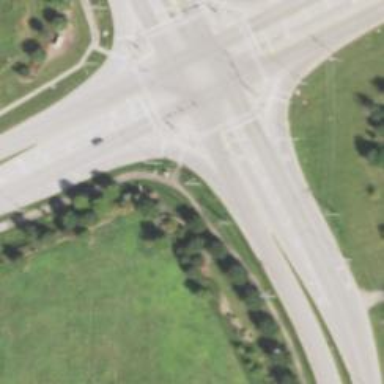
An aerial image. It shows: Crossing on the cycleway.